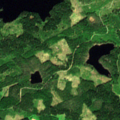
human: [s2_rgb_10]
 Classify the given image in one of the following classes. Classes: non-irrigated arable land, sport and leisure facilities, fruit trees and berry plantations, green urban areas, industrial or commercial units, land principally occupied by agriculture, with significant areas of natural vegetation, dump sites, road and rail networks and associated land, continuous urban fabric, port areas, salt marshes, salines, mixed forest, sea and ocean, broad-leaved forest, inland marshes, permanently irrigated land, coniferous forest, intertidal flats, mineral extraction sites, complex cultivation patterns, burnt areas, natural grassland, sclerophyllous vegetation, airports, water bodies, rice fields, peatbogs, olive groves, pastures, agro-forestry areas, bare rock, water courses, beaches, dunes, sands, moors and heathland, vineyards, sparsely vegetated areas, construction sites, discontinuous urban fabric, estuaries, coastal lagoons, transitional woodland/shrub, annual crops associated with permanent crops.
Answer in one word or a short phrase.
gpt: broad-leaved forest, coniferous forest, mixed forest, water bodies